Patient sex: F
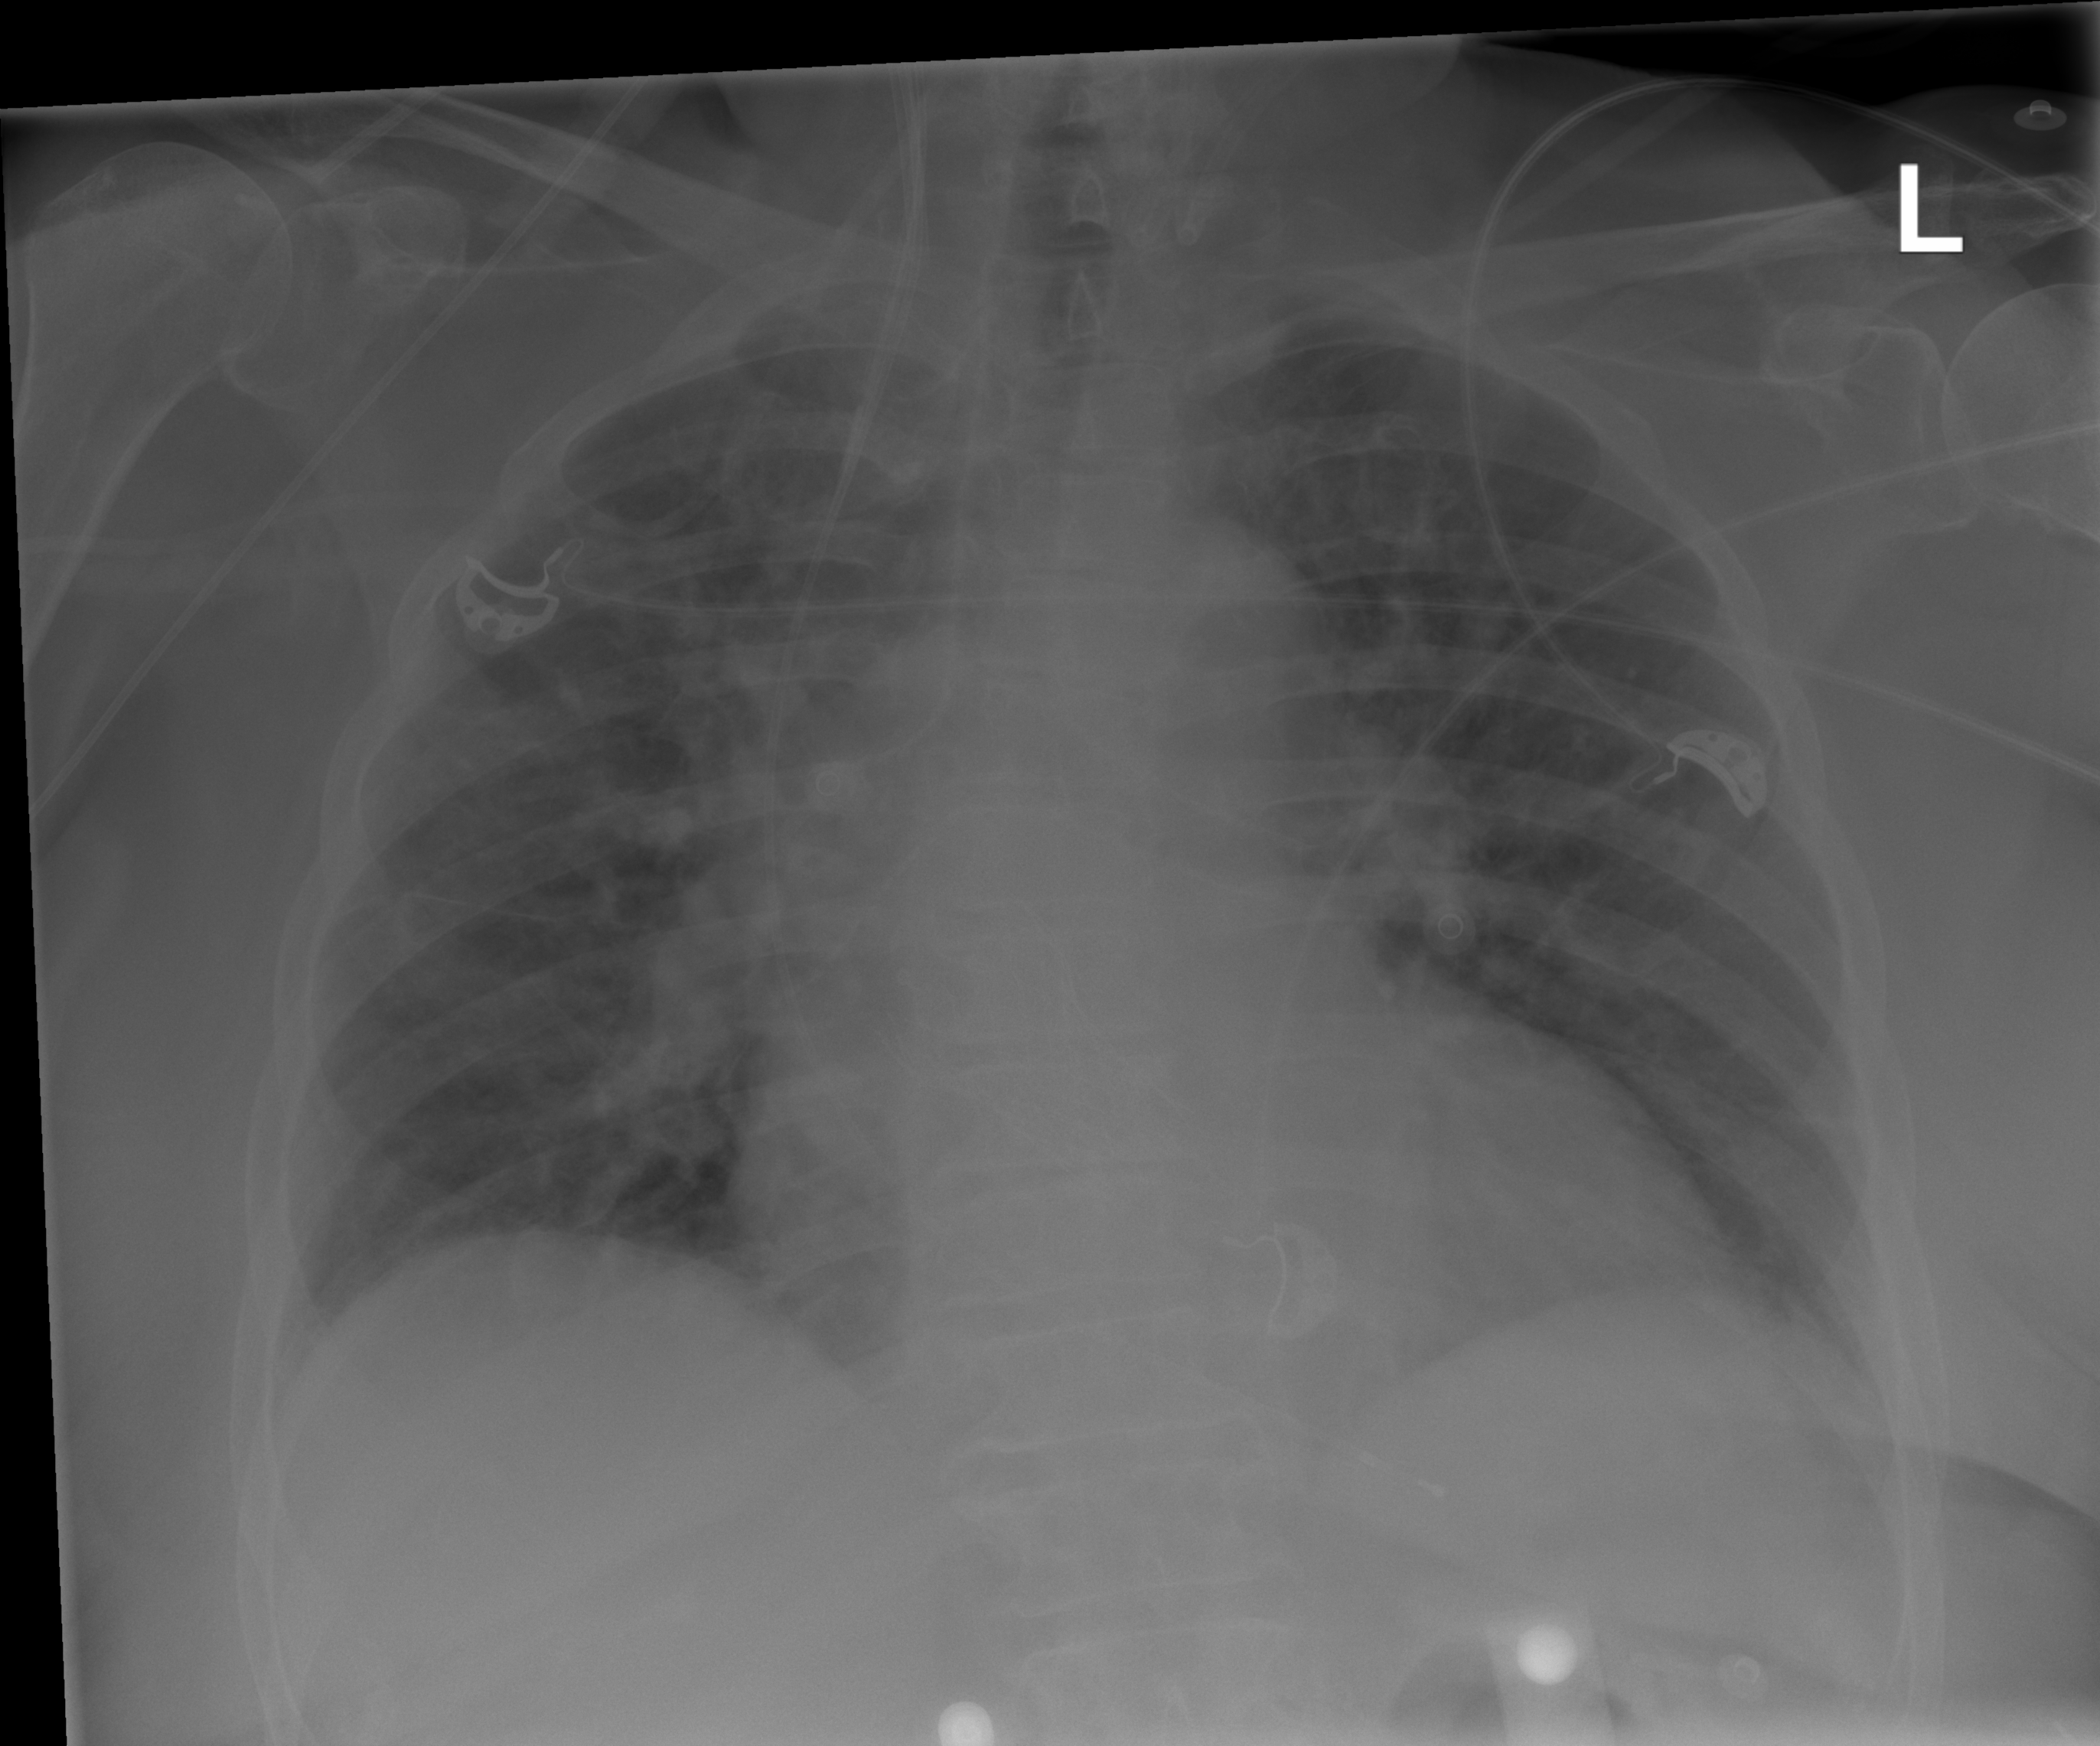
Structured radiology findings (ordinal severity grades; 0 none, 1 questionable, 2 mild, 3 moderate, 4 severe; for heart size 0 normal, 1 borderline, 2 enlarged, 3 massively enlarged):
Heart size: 2
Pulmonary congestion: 2
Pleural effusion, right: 0
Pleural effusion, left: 0
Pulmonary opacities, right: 0
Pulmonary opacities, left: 0
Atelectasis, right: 0
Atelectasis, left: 0